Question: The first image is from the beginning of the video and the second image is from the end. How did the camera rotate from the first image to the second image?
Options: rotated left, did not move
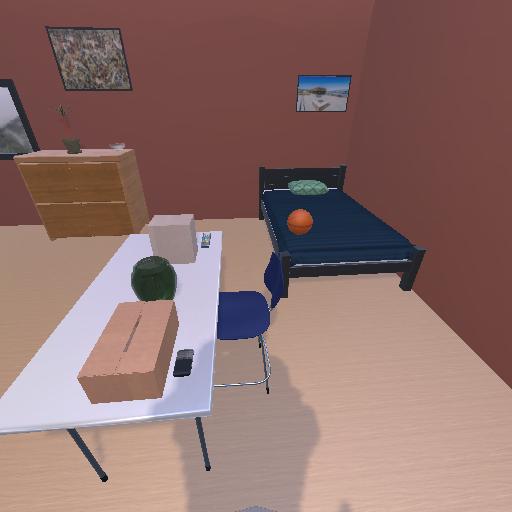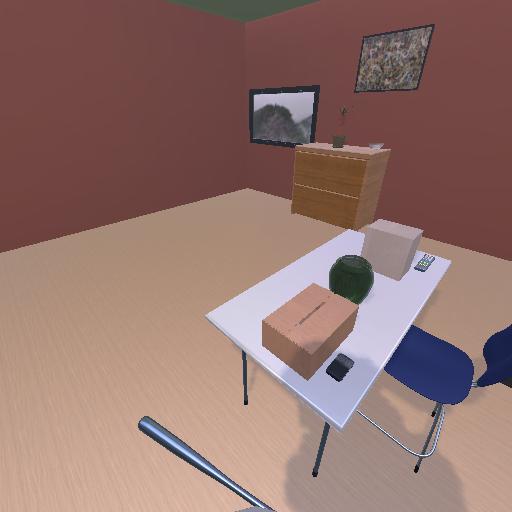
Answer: rotated left